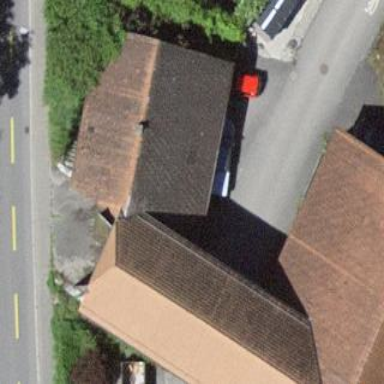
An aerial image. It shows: Farm building.